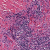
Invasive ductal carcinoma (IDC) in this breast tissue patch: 1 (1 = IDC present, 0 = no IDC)